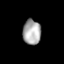
Tissue: prostate
Cell type: T cells
Senescence score: 0.2622
Nuclear area (px): 447
Mean DAPI intensity: 168.107